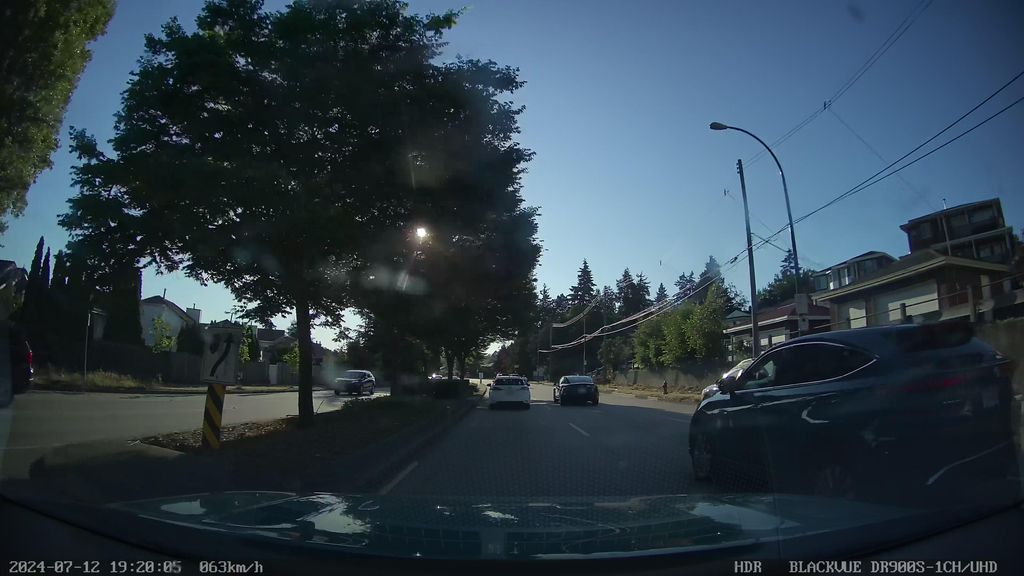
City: vancouver